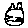
Label: cat